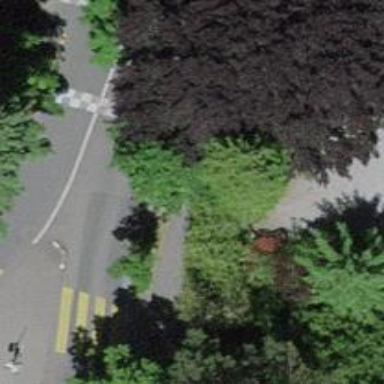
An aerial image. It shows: Tree-lined avenue.